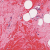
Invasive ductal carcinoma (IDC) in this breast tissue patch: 0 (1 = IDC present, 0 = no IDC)